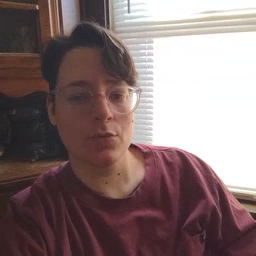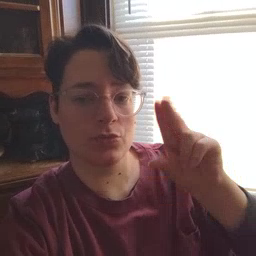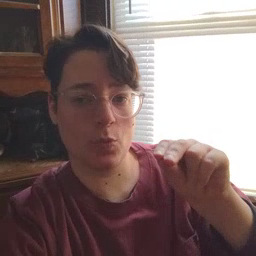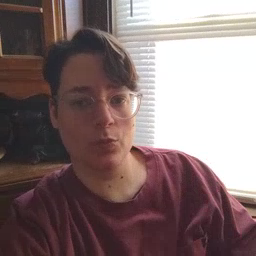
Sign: no